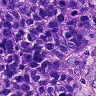
Metastatic tissue present: yes